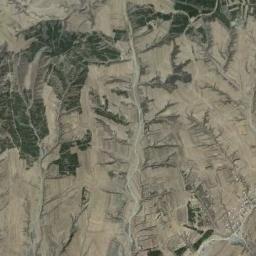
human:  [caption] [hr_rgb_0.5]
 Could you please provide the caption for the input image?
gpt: There is not the even mountain .

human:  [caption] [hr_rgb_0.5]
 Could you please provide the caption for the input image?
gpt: The folded mountain consists of a number of ridges and valleys and is covered with some vegetation .

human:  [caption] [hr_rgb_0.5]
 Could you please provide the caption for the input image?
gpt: The mountains are covered with yellow dirt .

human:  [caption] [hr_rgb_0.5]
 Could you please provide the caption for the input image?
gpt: The mountain is full of bare land with some green plants .

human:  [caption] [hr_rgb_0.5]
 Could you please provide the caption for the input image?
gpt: There are some cracks and green land on the mountain .